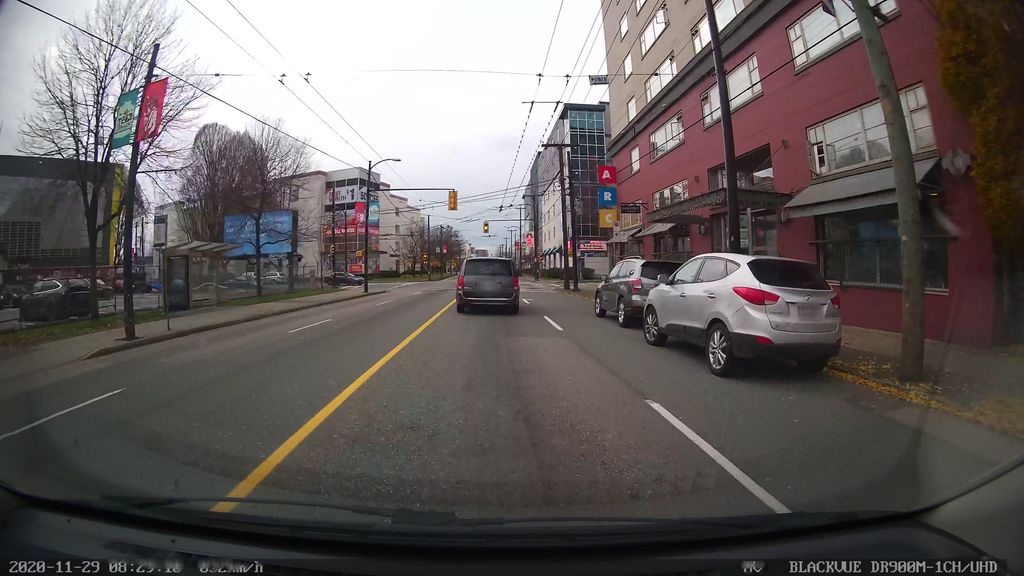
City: vancouver